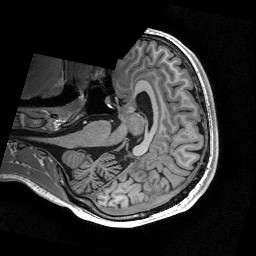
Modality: T1w
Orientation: axial
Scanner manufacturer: siemens
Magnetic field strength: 3 T
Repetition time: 2.53 s
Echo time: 0.00267 s